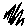
Label: zigzag